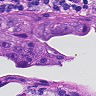
Metastatic tissue present: yes